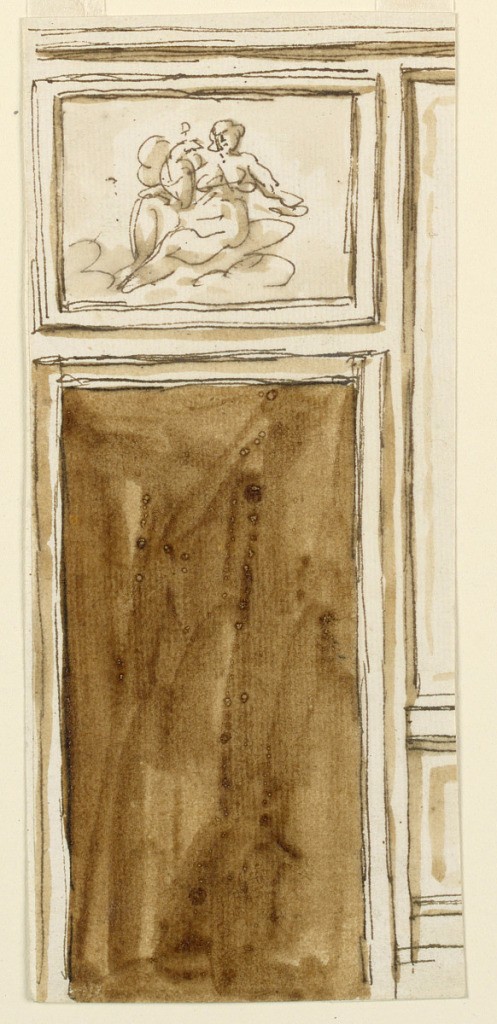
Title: Design for a Door Case
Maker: Giuseppe Barberi, Italian, 1746–1809
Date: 1780–1790
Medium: Pen and brown ink, brush and brown wash on off-white laid paper, lined
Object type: Drawing
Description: Below is the door opening with a molded frame. Above is a rectangular frame with a female figure, with a bird in her lap, upon clouds; possibly "JUNO" with the peacock. Beside, at right, parts of the dado and the panel of the wall.